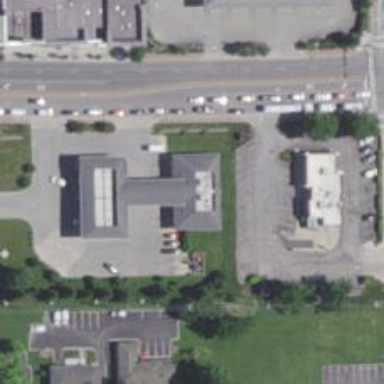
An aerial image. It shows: Convenience shop.